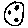
Label: moon